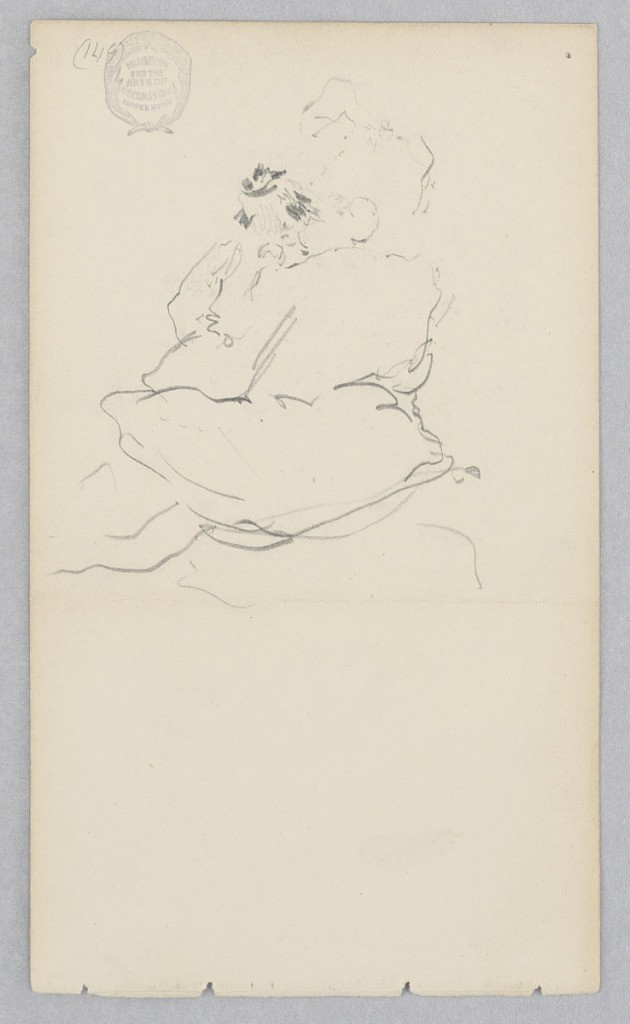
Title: Woman
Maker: Robert Frederick Blum, American, 1857–1903
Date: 1877
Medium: Graphite on wove paper
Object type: Drawing
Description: Sketch of a seated female figure with a small dog on her lap.